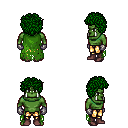
a pixel art fantasy rpg character, male body template, orc, green skin, green tattered cape, gold greaves, green curly afro hairstyle, metal gloves, maroon shoes, four views (front, back, left, right), 2x2 character sprite sheet, small pixel art, hard edges, no anti-aliasing